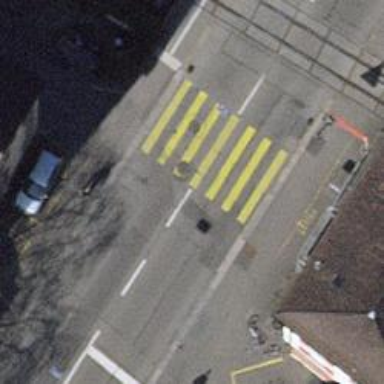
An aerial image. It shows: Asphalt crossing footway.